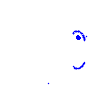
Particle: electron